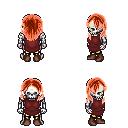
a pixel art fantasy rpg character, male body template, skeleton, maroon tunic, gold greaves, red long hairstyle, brown shoes, four views (front, back, left, right), 2x2 character sprite sheet, small pixel art, hard edges, no anti-aliasing